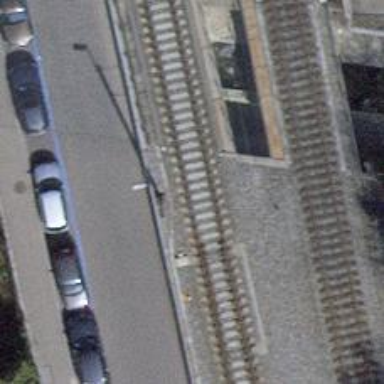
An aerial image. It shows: Railway switch.